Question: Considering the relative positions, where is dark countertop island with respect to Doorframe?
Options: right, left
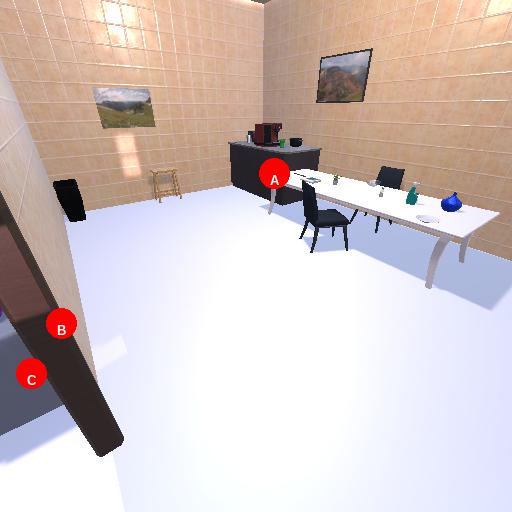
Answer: right